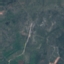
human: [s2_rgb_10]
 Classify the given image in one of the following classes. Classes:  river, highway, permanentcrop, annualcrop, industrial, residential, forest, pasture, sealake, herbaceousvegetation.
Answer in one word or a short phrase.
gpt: HerbaceousVegetation